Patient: sex M, age 57
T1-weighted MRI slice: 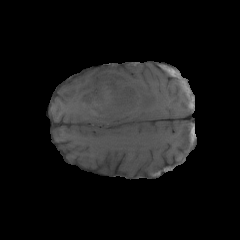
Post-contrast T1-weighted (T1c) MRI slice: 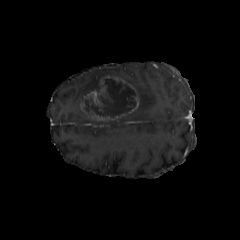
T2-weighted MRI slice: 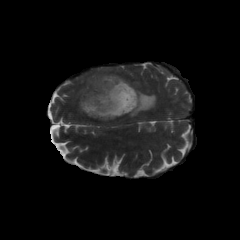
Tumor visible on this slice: yes
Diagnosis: Glioblastoma, IDH-wildtype
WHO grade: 4